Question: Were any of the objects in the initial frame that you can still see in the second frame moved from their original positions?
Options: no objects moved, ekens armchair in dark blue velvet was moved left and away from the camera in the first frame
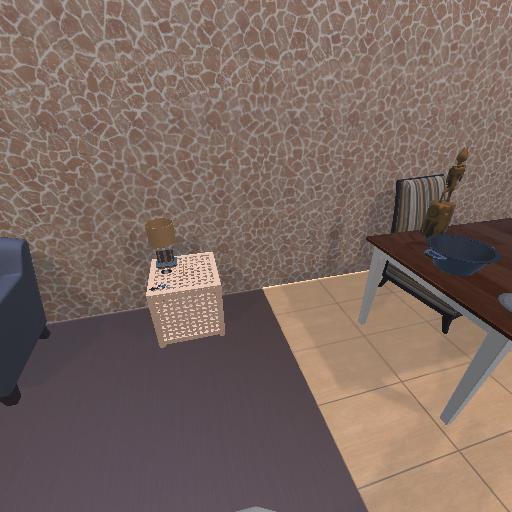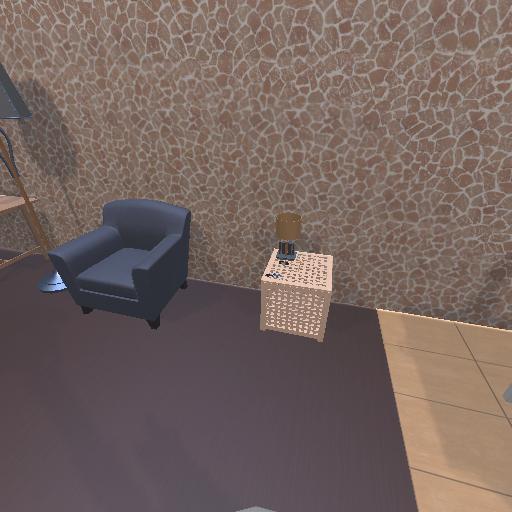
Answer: no objects moved